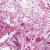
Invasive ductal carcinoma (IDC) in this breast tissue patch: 0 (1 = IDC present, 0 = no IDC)